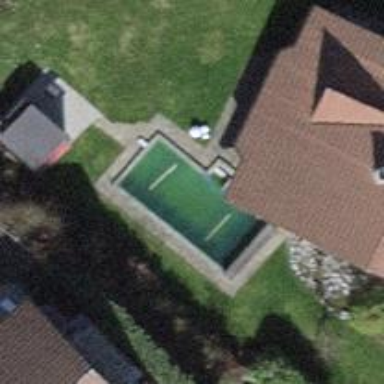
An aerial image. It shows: Swimming pool located in leisure land.